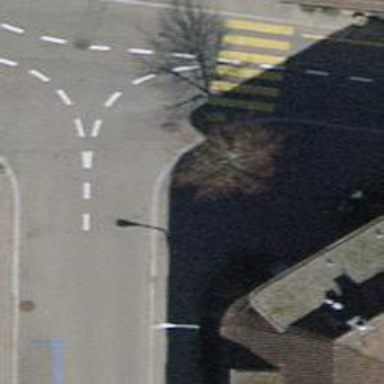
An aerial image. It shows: Kerb serving as barrier.